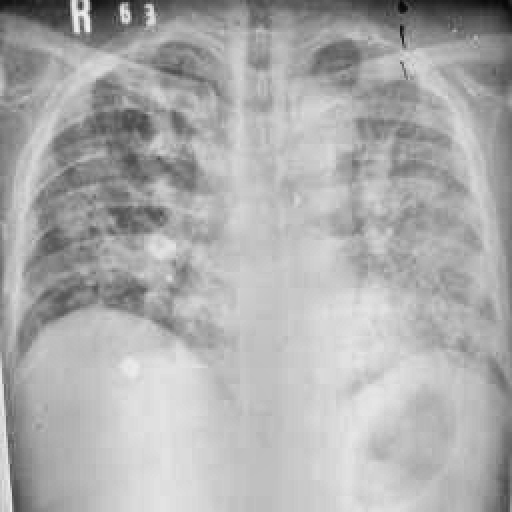
Finding: TUBERCULOSIS